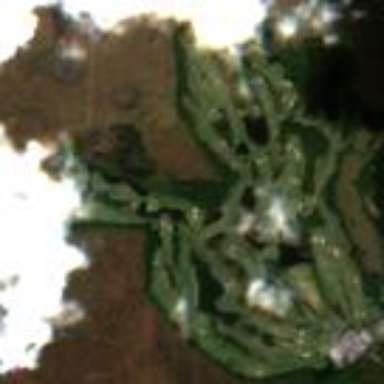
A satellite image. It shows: Golf course surrounded by greenery.